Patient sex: M
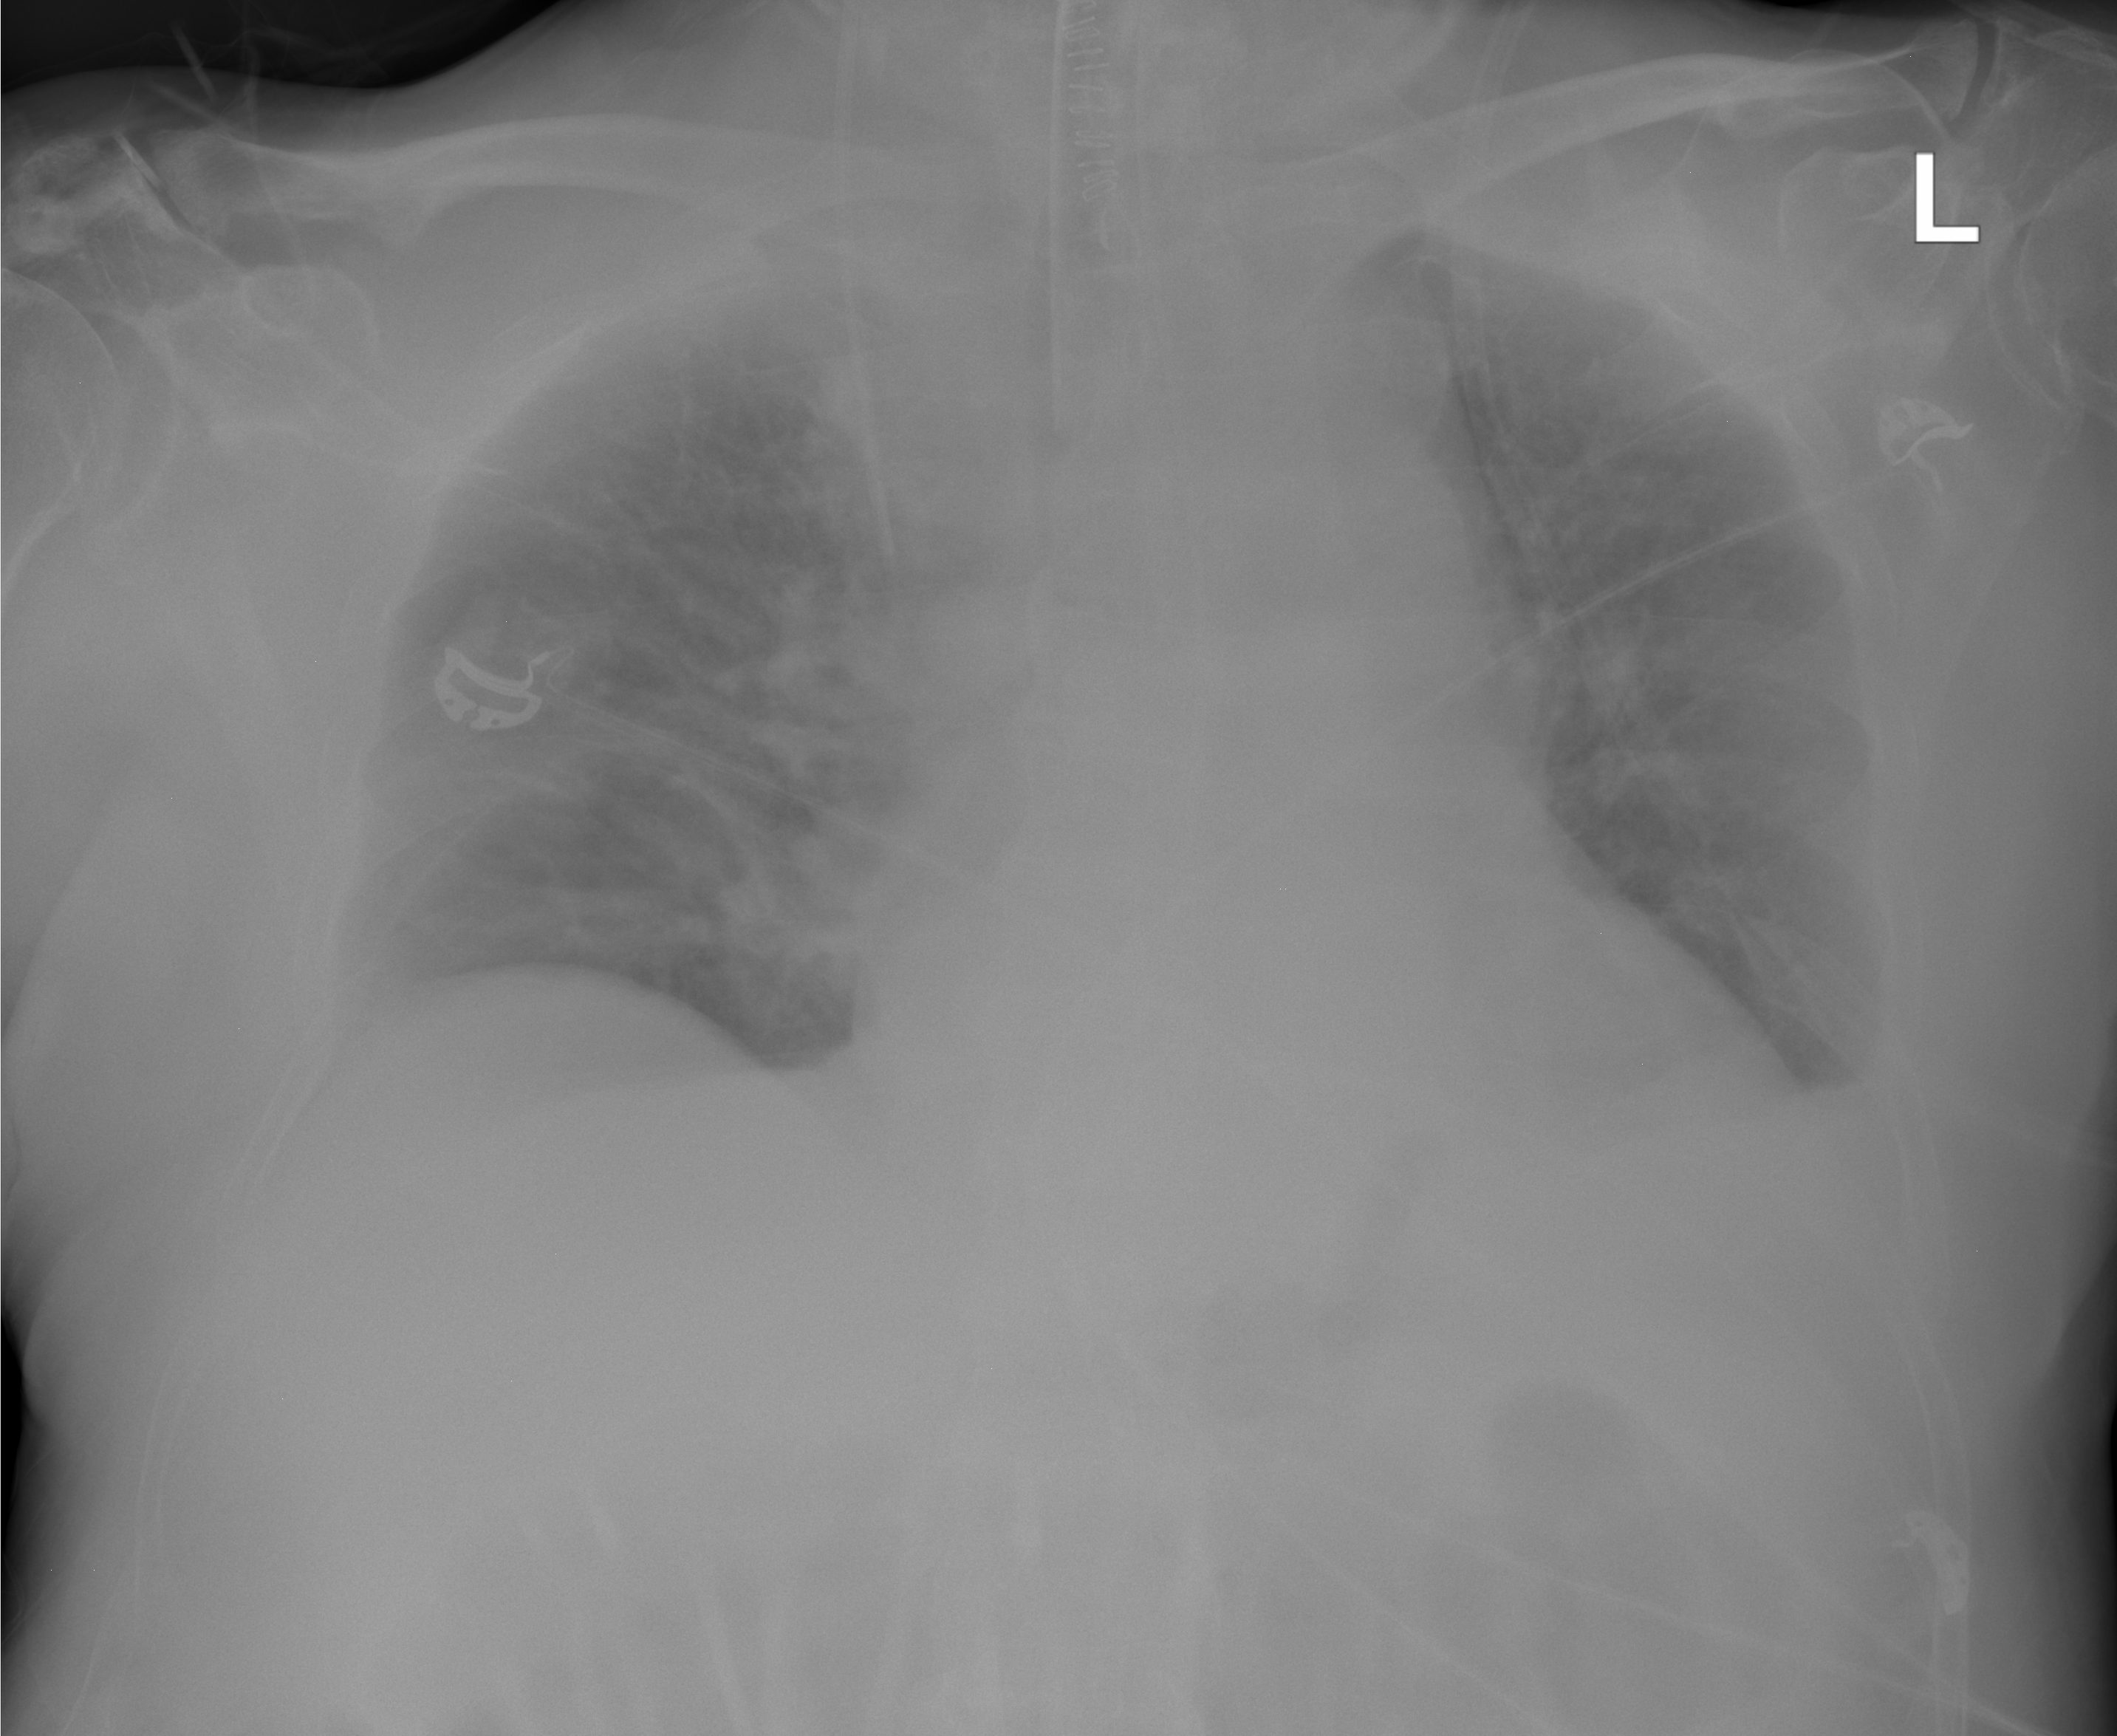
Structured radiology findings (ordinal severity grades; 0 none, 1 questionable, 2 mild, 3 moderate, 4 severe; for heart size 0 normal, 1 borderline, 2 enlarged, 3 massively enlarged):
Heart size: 2
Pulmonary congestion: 2
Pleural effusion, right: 2
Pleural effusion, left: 0
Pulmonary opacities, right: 1
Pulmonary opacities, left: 0
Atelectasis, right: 2
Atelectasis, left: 2